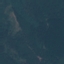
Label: Forest